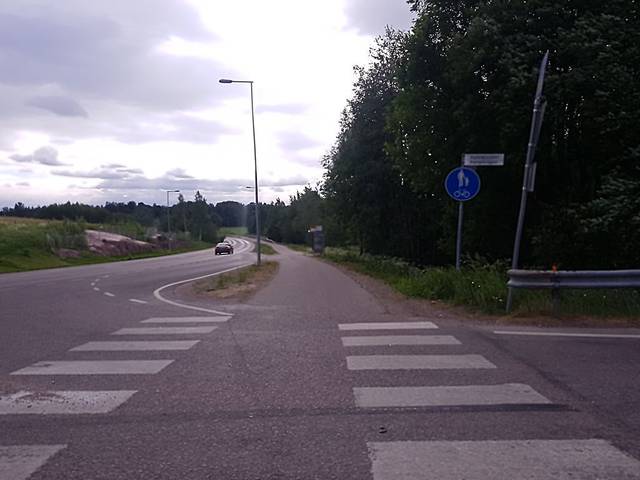
Region: Finland
Coordinates: 60.288, 24.892